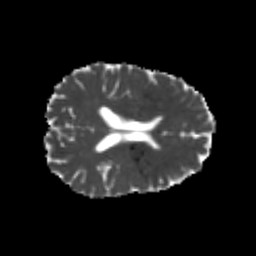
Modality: MD
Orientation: axial
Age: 26
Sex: female
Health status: healthy
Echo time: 0.074 s